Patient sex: M
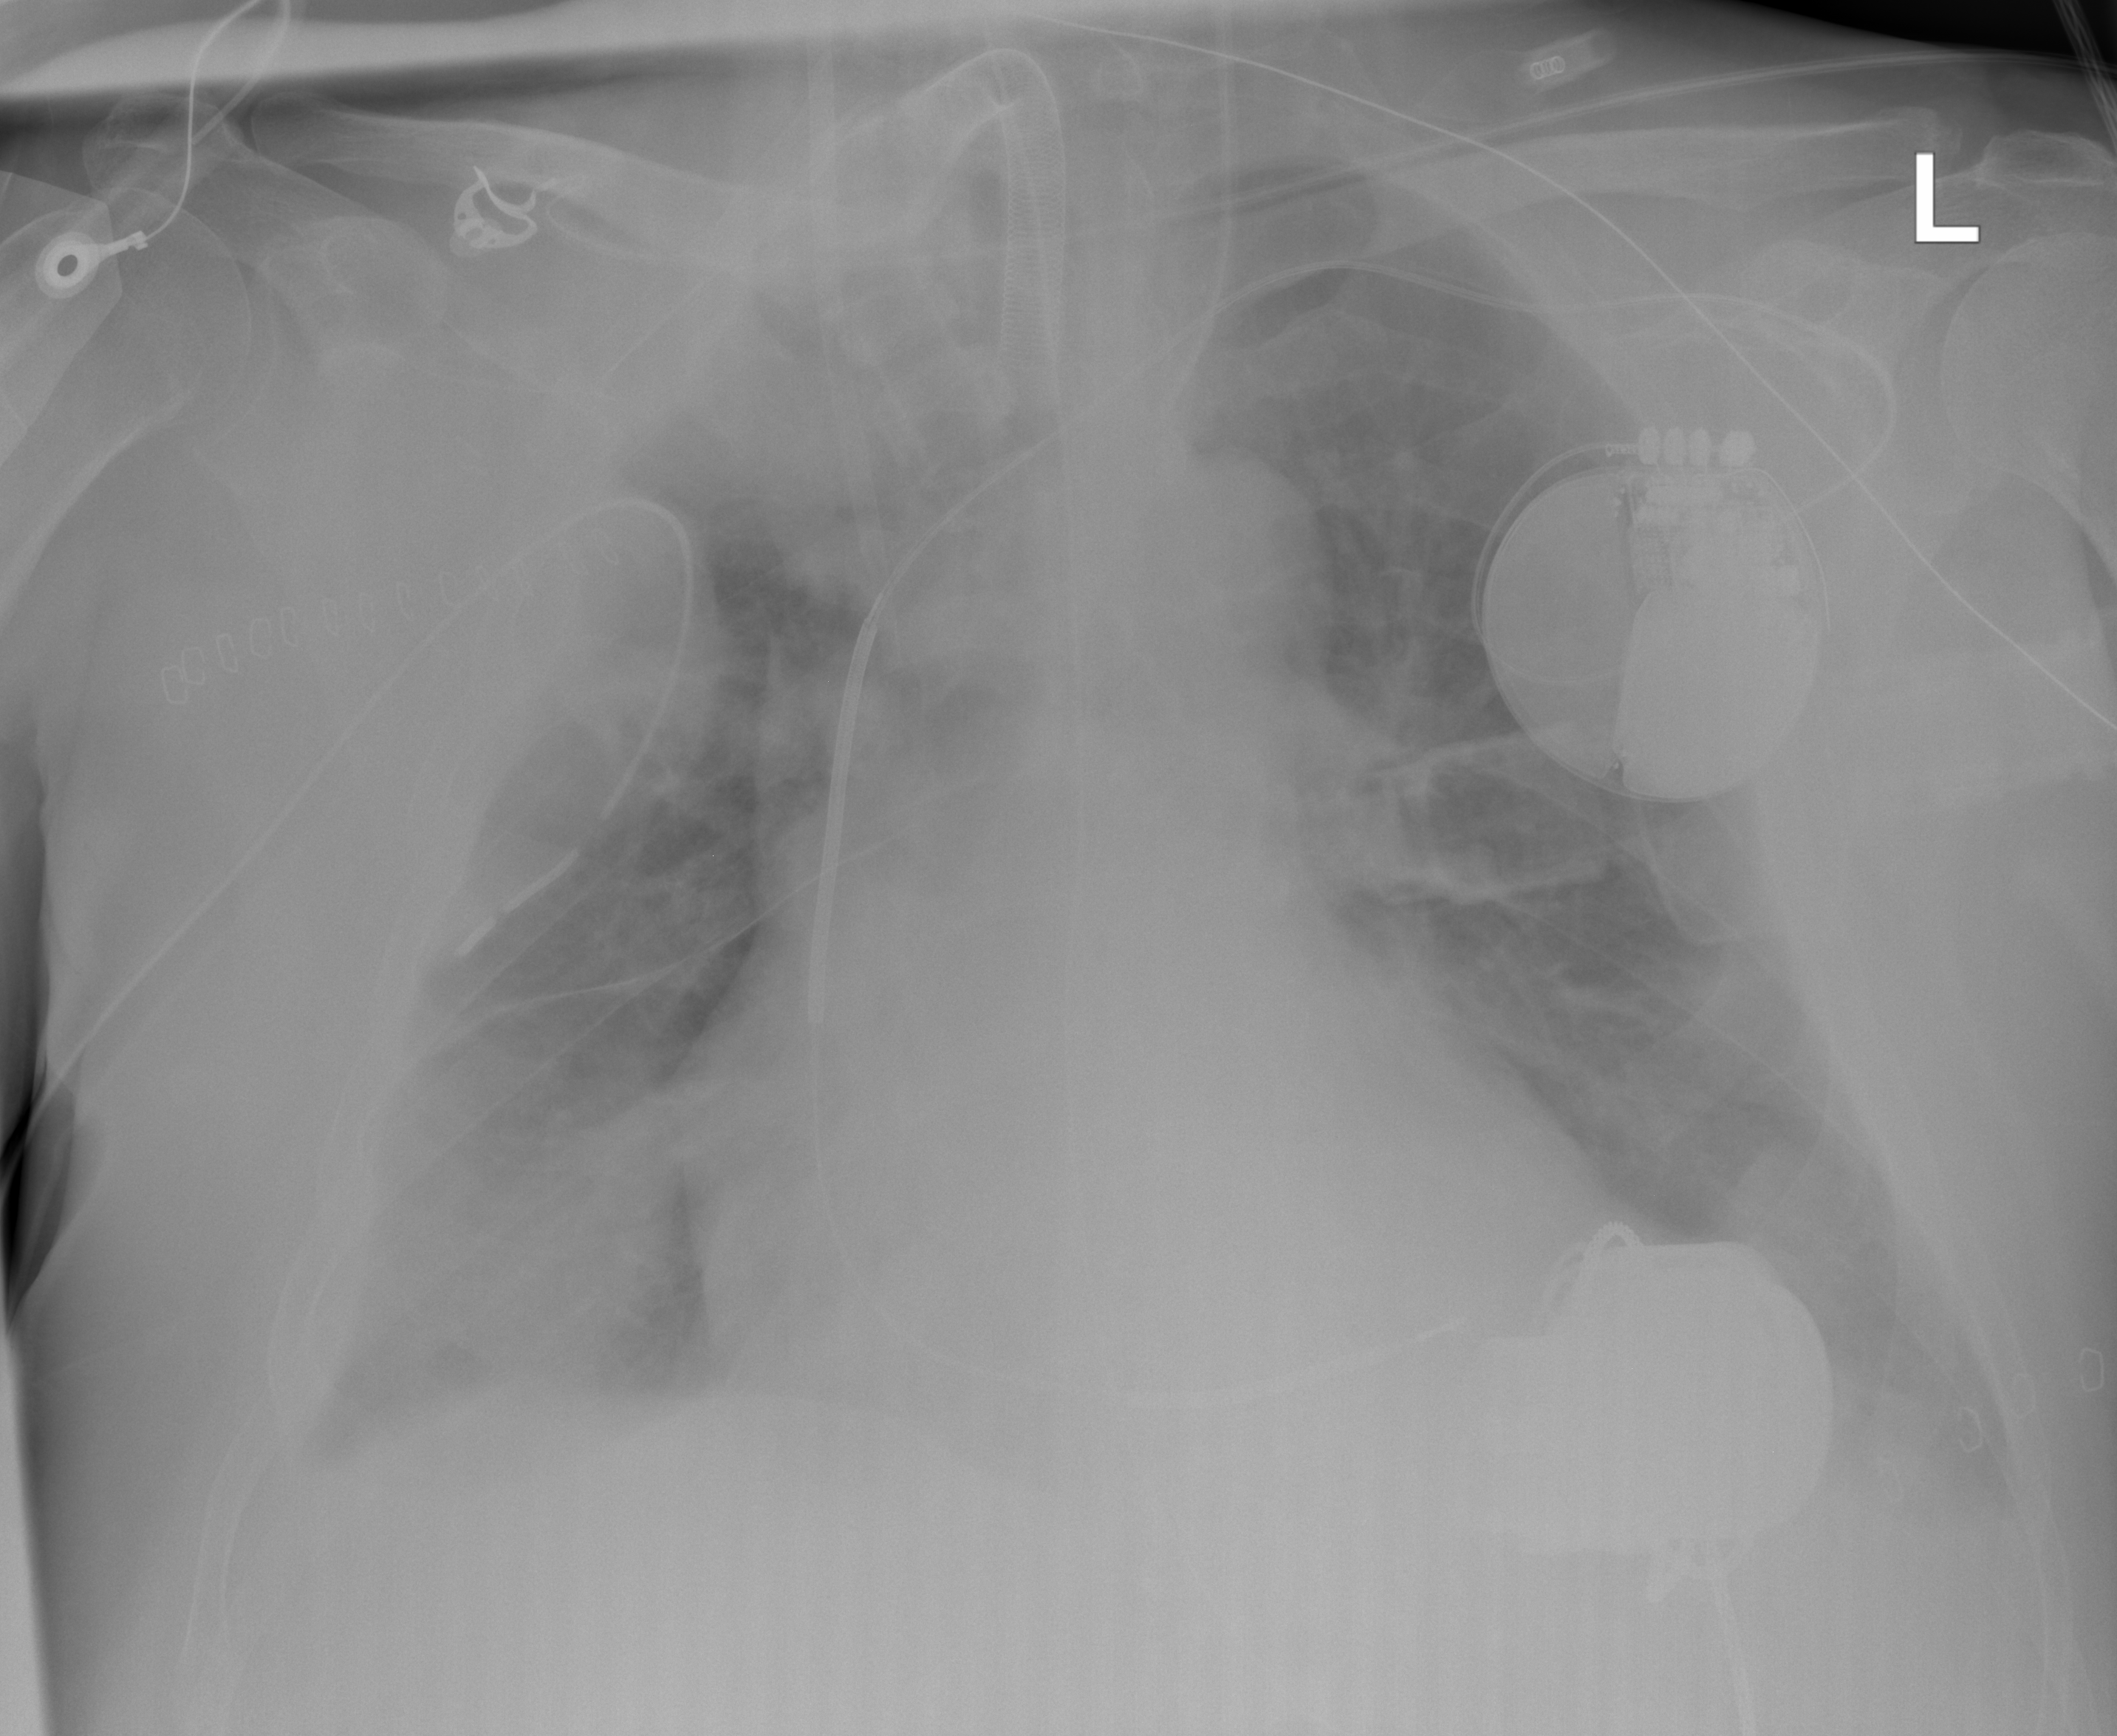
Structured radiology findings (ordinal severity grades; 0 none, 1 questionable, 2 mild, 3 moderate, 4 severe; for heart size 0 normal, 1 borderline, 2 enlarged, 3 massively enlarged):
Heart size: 2
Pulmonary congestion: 2
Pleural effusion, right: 3
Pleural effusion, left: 2
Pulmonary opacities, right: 0
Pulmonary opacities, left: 0
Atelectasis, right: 2
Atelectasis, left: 2